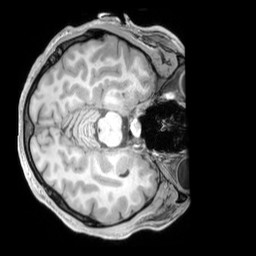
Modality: T1w
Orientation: axial
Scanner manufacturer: siemens
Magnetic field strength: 3 T
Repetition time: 2.3 s
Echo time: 0.00226 s